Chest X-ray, PA view. Patient: 53 years old, sex M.
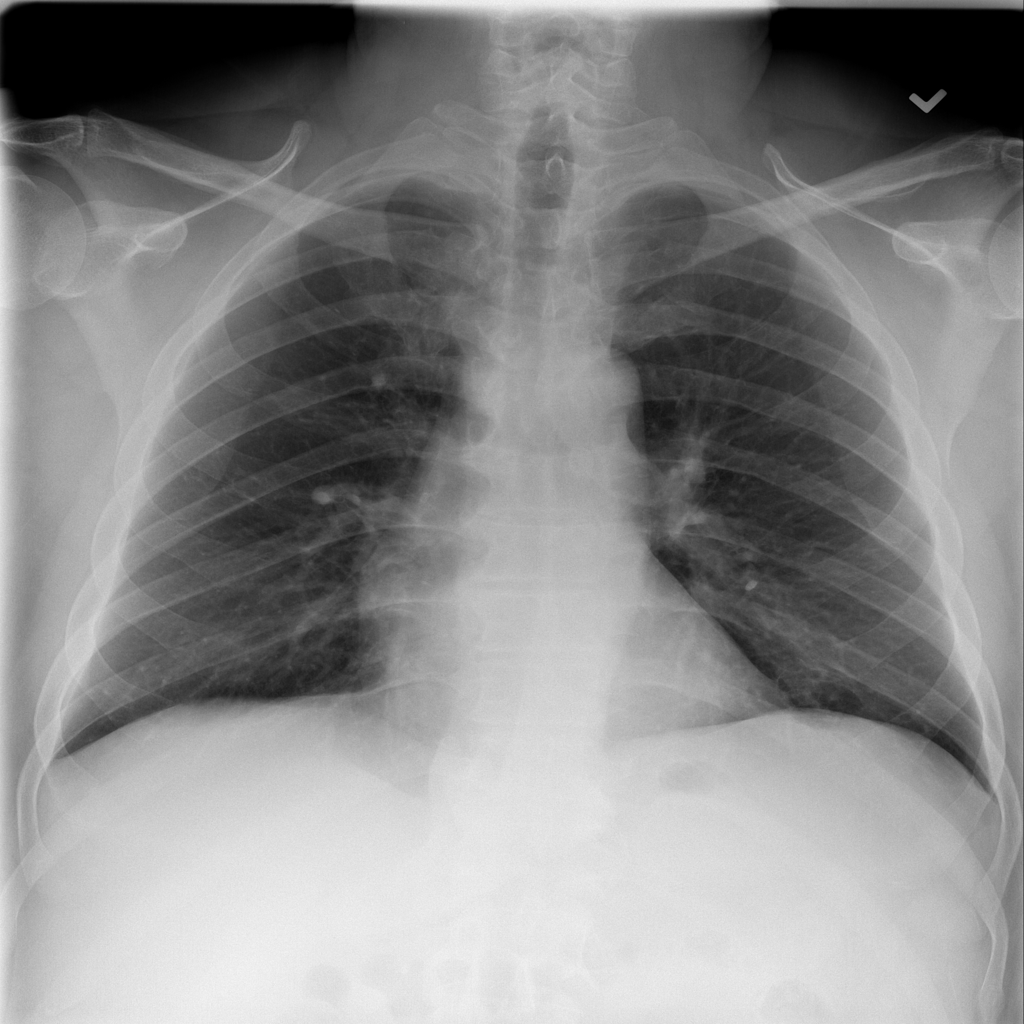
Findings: Infiltration